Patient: sex M, age 43
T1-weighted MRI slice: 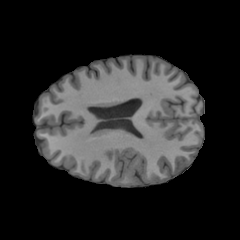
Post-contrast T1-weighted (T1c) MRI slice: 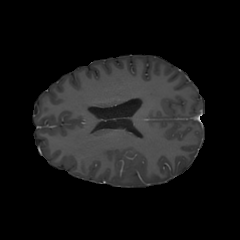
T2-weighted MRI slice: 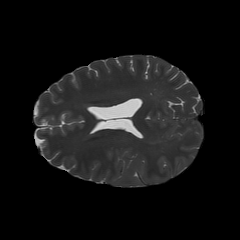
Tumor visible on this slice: no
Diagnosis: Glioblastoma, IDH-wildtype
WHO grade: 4